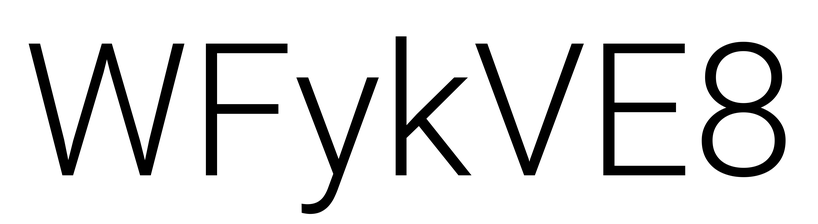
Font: Roboto_Light